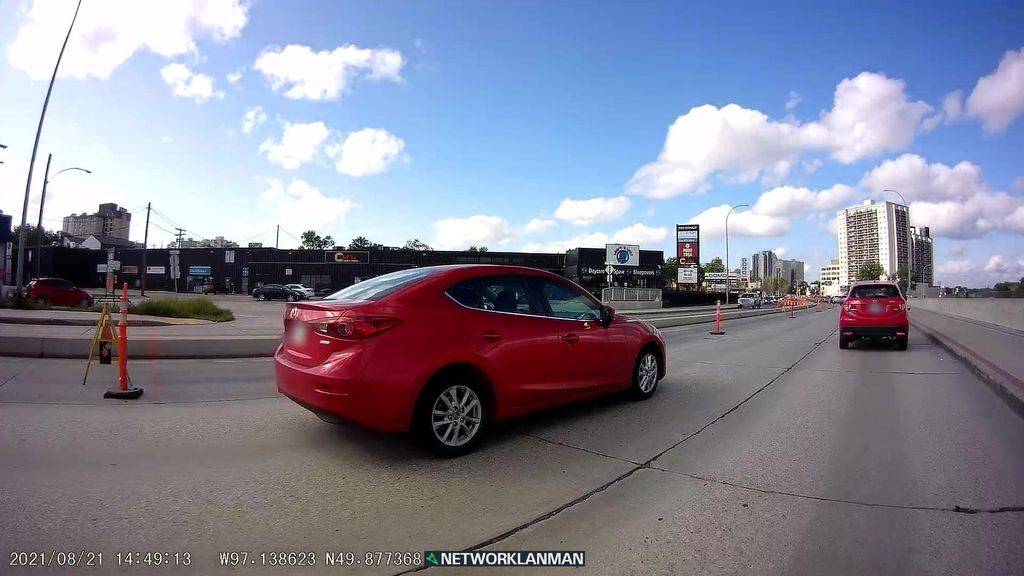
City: winnipeg